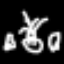
Label: square